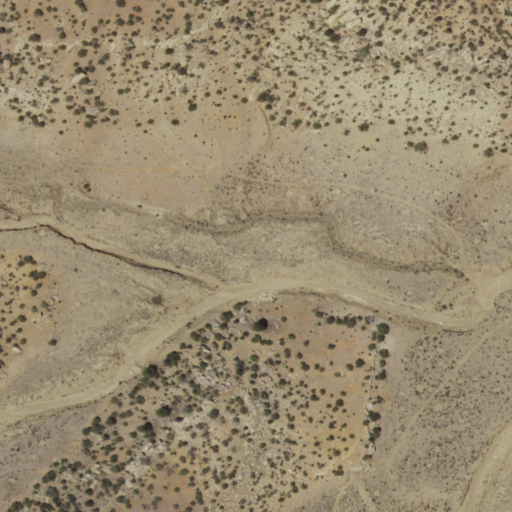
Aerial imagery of valley in New Mexico named Pine Springs Canyon containing shrub and evergreen forest